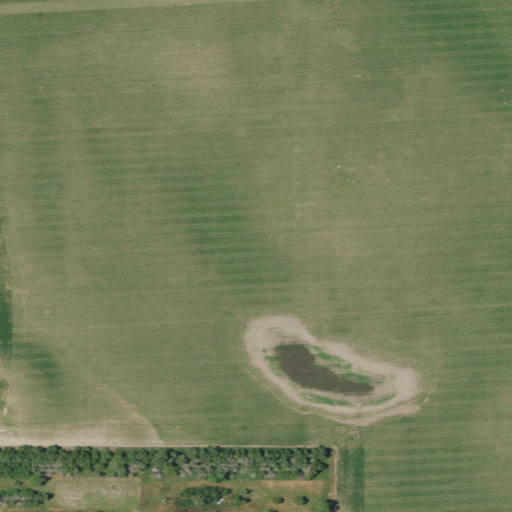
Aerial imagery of mountain in Nebraska named Garfield Table containing cultivated crops and grassland